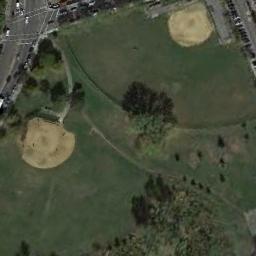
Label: baseball_diamond